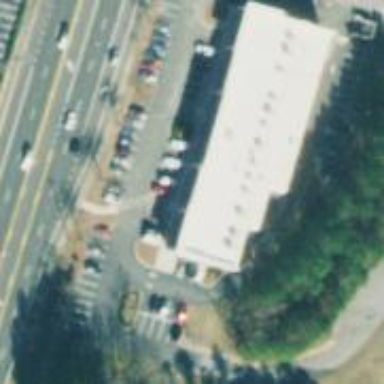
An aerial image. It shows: Healthcare clinic.